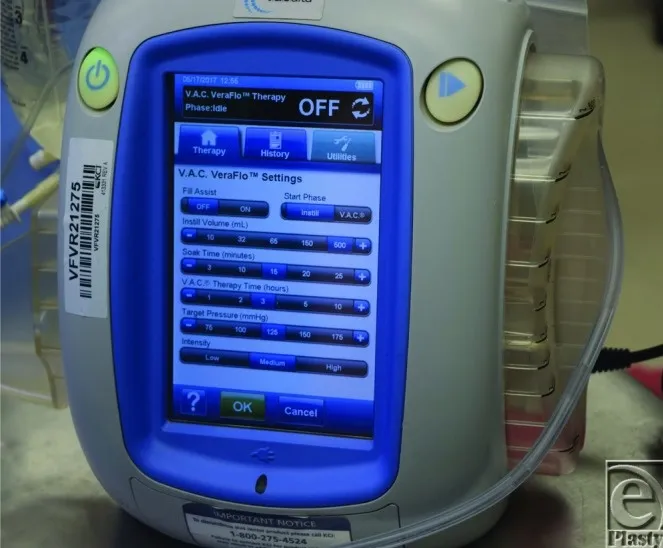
The VAC Veraflo suction device display showing the settings for instillation as well as negative pressure wound therapy. Fill Asist is turned "OFF" and the Start Phase reads "Instill". The Instill Volume (mL) reads 500 for the amount to be instilled into the abdomen and the "Soak Time (minutes)" is set at "15 minutes. " VAC Therapy Time (hours) is reading set at "3. " The Target Pressure (mmHg) reads "125" and Intensity is read at "Medium. " The side canister is currently a 500 mL container but was increased to the larger capacity container of 1000 ml.
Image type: radiology (x_ray)